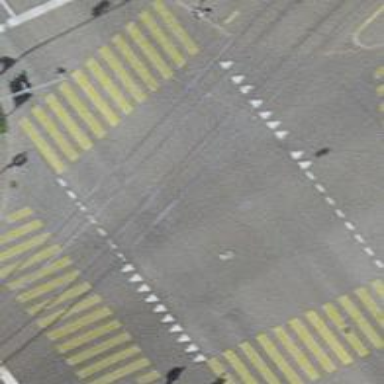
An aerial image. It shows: Tram level crossing on railway.